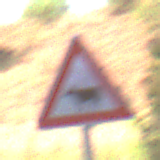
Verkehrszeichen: ViehtriebRechts
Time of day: Midday
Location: Roofed (Underpass)
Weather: Clear
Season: NotSpecified
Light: Natural